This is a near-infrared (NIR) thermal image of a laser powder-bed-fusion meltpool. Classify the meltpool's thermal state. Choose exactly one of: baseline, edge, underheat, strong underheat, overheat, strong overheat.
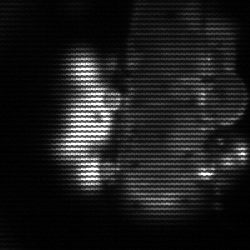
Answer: strong underheat